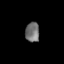
Tissue: lung
Cell type: T cells
Senescence score: 0.2435
Nuclear area (px): 265
Mean DAPI intensity: 115.762